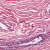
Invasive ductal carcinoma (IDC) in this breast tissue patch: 0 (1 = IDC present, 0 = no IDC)